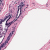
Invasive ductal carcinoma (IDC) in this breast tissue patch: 0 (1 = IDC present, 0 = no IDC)